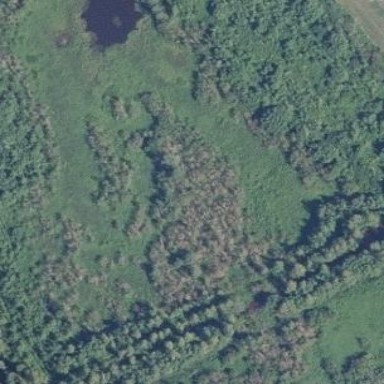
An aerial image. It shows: Swamp in wetland area.